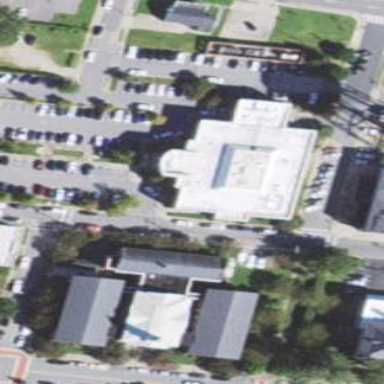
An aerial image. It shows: Police building.